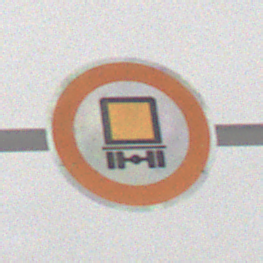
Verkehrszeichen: VerbotKennzeichnungspflichtigeKraftfahrzeugeGefaehrlicheGueter
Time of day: MorningAfternoon
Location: Outdoor (Nature)
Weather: Overcast
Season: Winter
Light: Natural